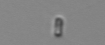
Label: Chaetoceros_tenuissimus